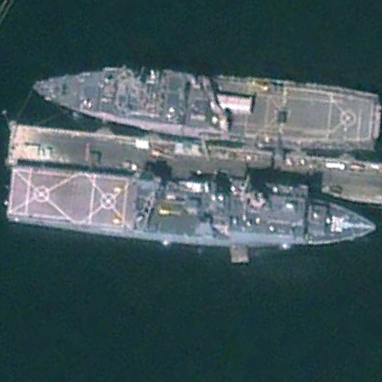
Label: combat